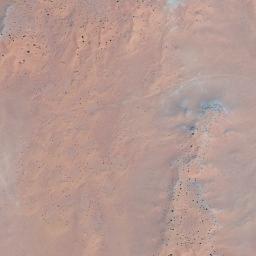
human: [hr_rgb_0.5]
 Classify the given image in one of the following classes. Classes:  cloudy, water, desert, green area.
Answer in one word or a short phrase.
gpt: desert